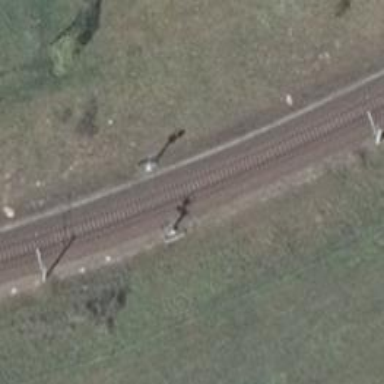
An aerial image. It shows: Railway signal.